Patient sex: M
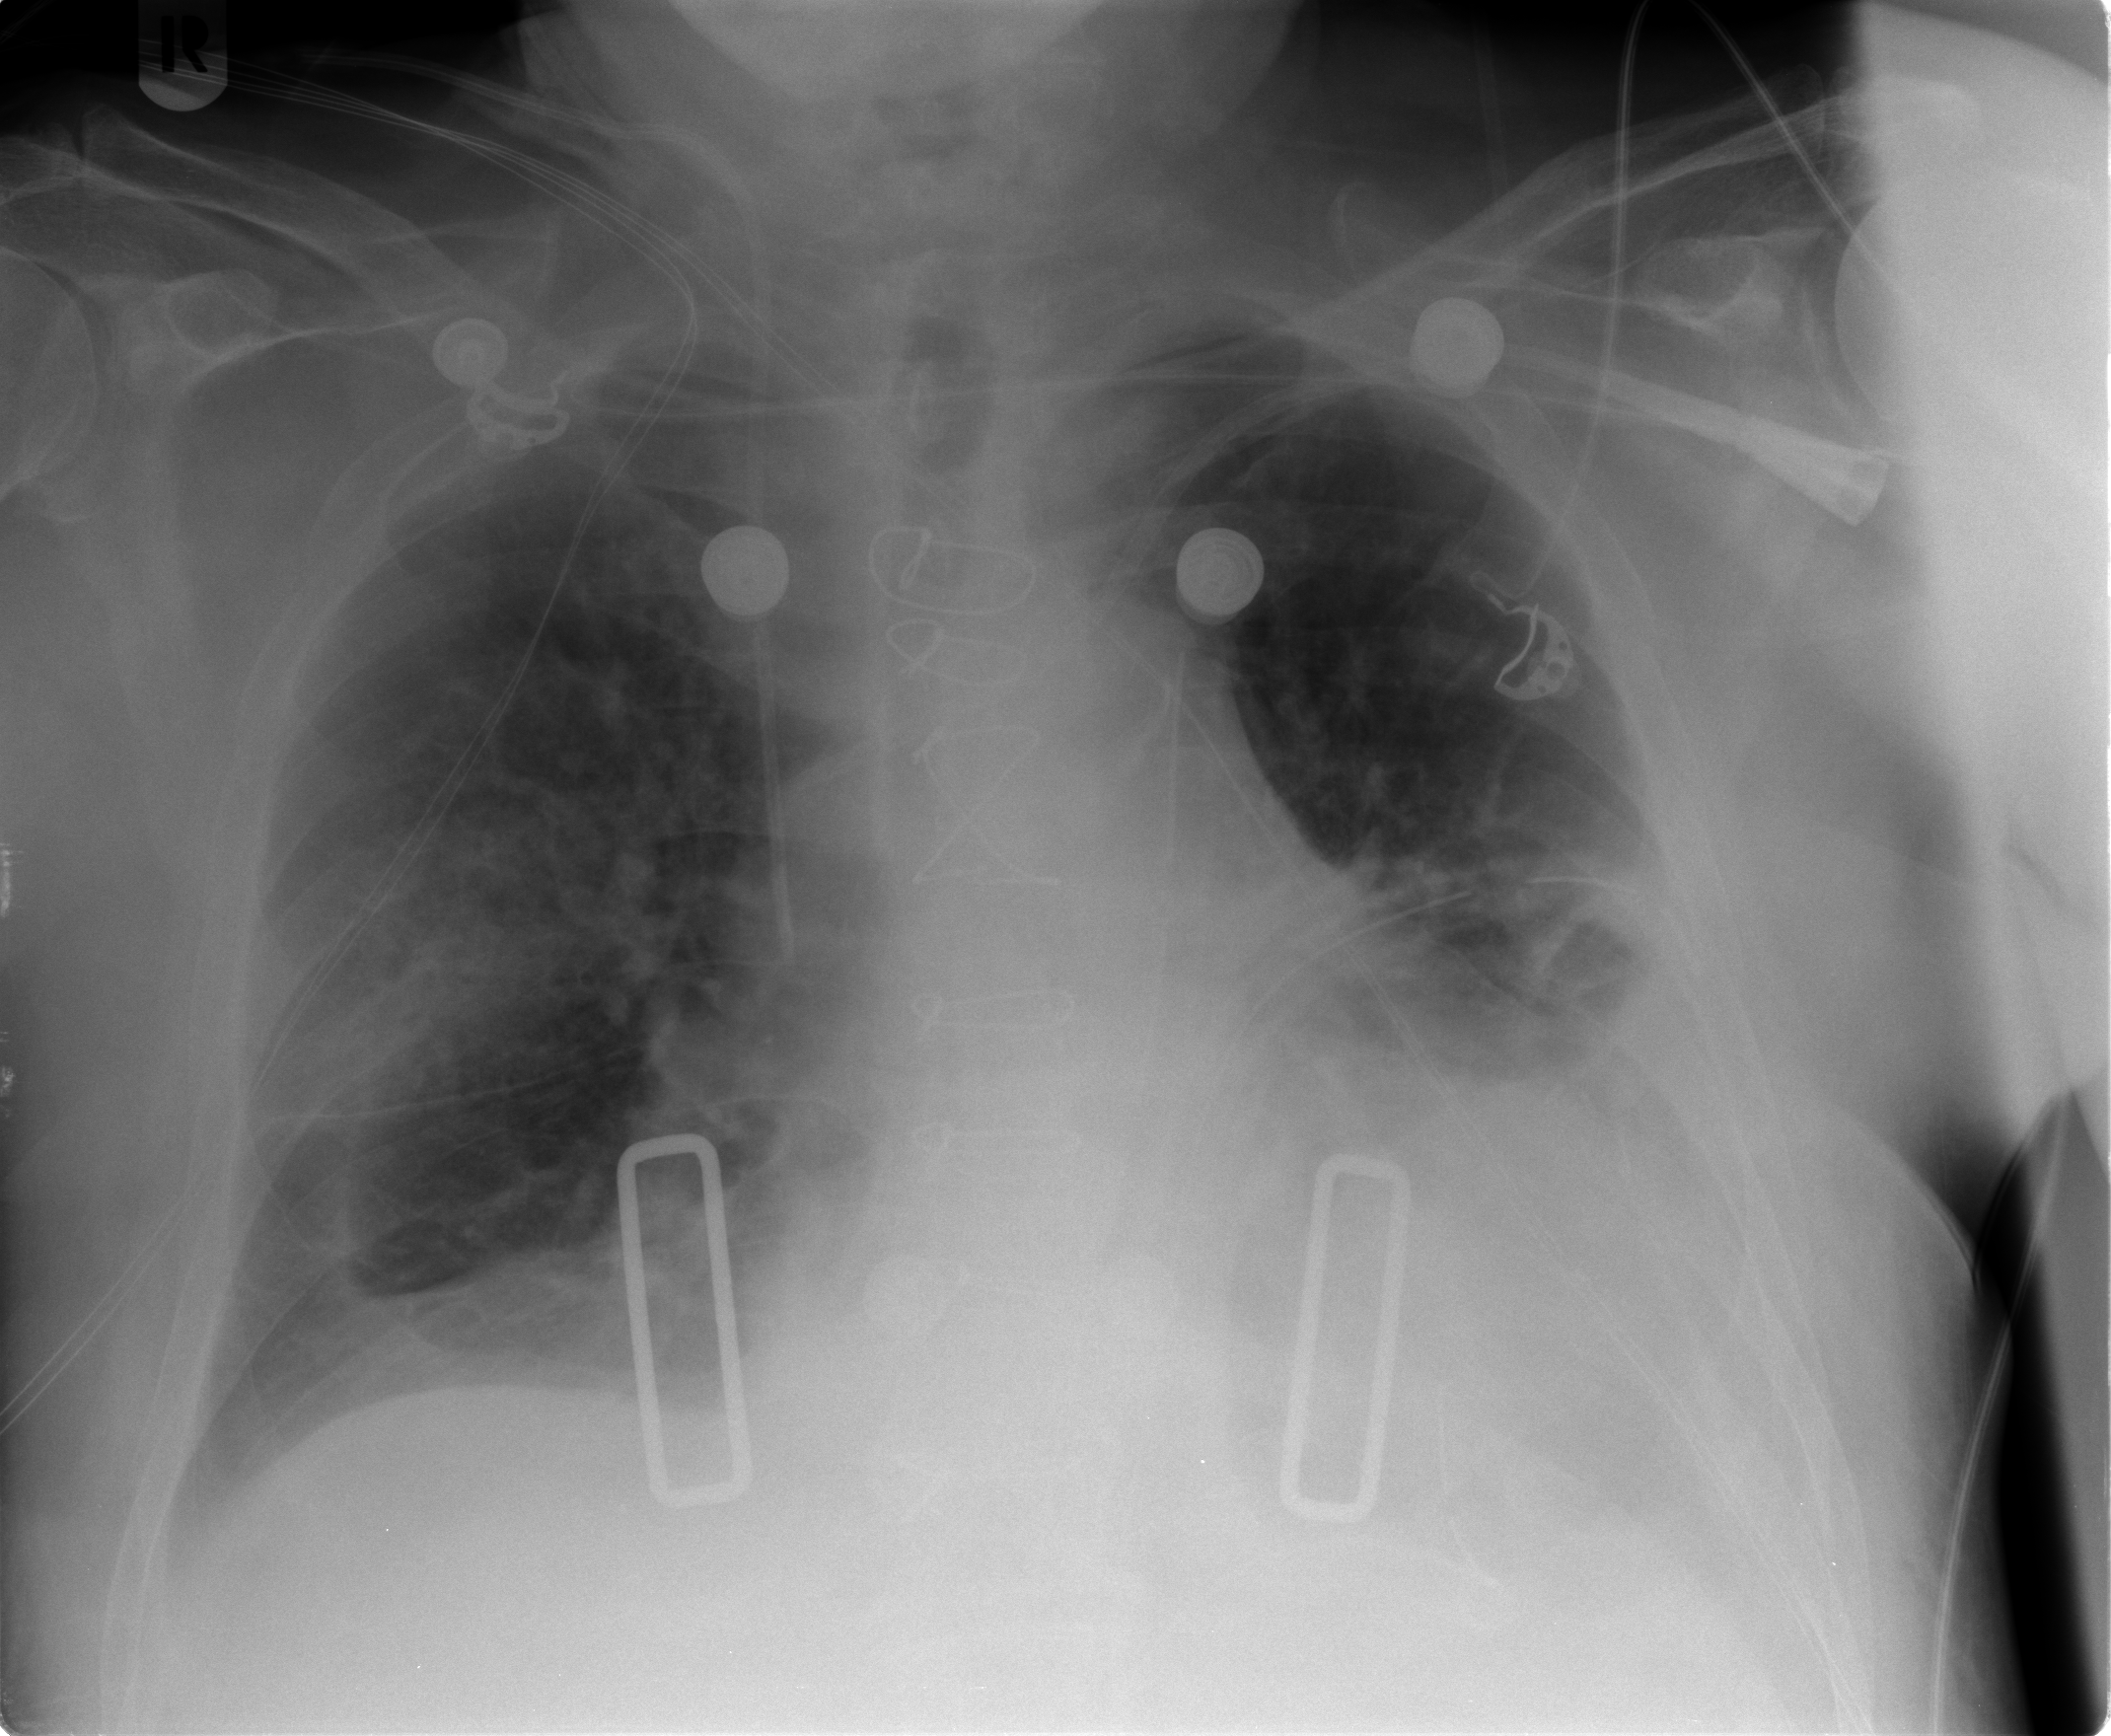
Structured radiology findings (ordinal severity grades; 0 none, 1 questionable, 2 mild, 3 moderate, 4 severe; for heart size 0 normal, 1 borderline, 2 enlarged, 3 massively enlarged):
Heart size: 2
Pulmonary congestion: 2
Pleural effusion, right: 1
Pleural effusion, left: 3
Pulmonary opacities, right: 2
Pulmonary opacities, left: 0
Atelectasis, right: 2
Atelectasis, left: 2